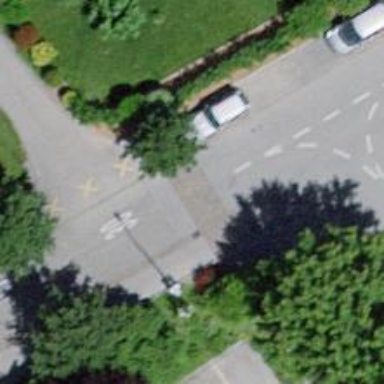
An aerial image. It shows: Public transport stop position.